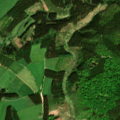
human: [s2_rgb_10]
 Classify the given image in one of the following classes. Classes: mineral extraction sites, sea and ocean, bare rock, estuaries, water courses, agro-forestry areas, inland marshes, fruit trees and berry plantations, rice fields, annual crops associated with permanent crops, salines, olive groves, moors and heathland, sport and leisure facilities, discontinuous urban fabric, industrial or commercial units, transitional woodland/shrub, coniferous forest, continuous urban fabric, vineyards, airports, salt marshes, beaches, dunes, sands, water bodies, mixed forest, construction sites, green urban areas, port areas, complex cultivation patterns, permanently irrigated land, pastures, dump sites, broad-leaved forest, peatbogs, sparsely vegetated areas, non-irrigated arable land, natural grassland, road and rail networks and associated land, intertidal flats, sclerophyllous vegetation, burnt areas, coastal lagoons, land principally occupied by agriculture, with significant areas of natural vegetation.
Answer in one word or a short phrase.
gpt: complex cultivation patterns, mixed forest